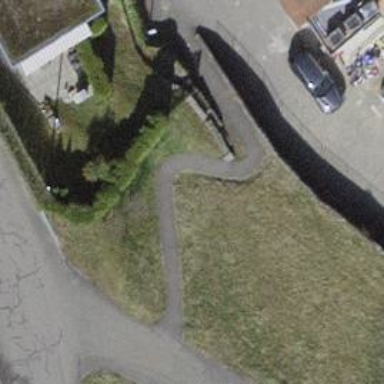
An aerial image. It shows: Asphalt path.